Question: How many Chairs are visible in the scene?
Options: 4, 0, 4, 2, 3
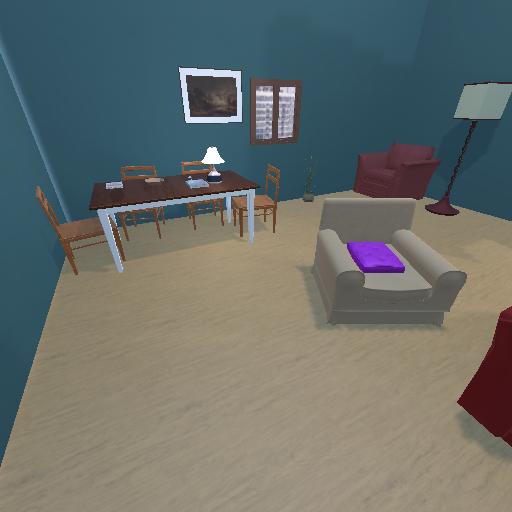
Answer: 4